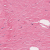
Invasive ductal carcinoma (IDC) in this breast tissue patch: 0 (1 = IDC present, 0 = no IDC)